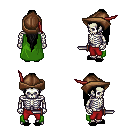
a pixel art fantasy rpg character, male body template, skeleton, green cape, red pants, black extra-long topknot hairstyle, leather cap, black slippers, dagger, four views (front, back, left, right), 2x2 character sprite sheet, small pixel art, hard edges, no anti-aliasing